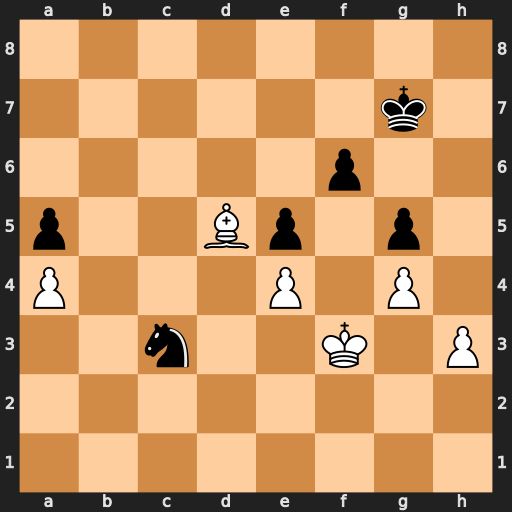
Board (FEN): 8/6k1/5p2/p2Bp1p1/P3P1P1/2n2K1P/8/8
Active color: w
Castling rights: -
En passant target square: -
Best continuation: Bb3 Kf8 Ke3